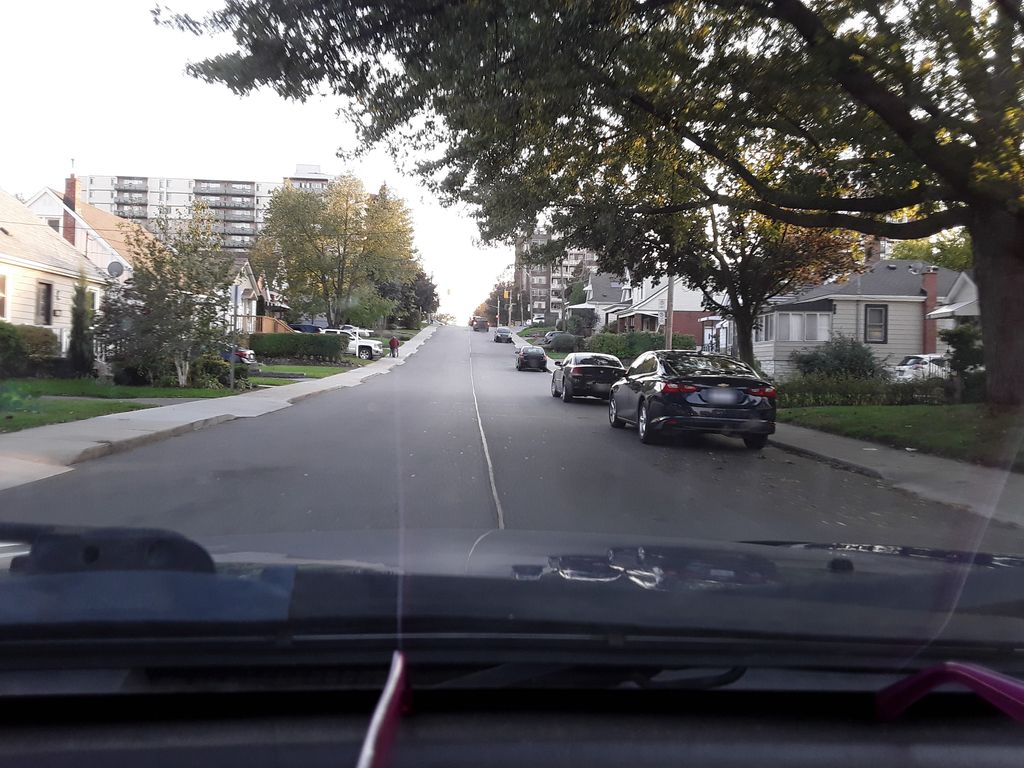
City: hamilton